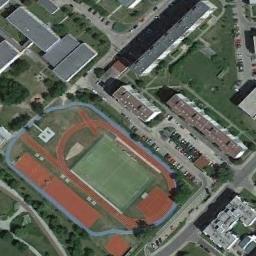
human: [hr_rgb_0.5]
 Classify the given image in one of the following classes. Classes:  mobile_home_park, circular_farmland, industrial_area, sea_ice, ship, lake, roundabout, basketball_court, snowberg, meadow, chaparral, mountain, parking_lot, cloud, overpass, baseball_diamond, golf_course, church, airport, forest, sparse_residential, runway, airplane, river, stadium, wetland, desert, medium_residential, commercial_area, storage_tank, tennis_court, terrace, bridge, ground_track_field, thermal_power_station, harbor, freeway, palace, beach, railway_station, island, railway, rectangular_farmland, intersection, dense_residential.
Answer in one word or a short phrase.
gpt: ground_track_field